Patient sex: F
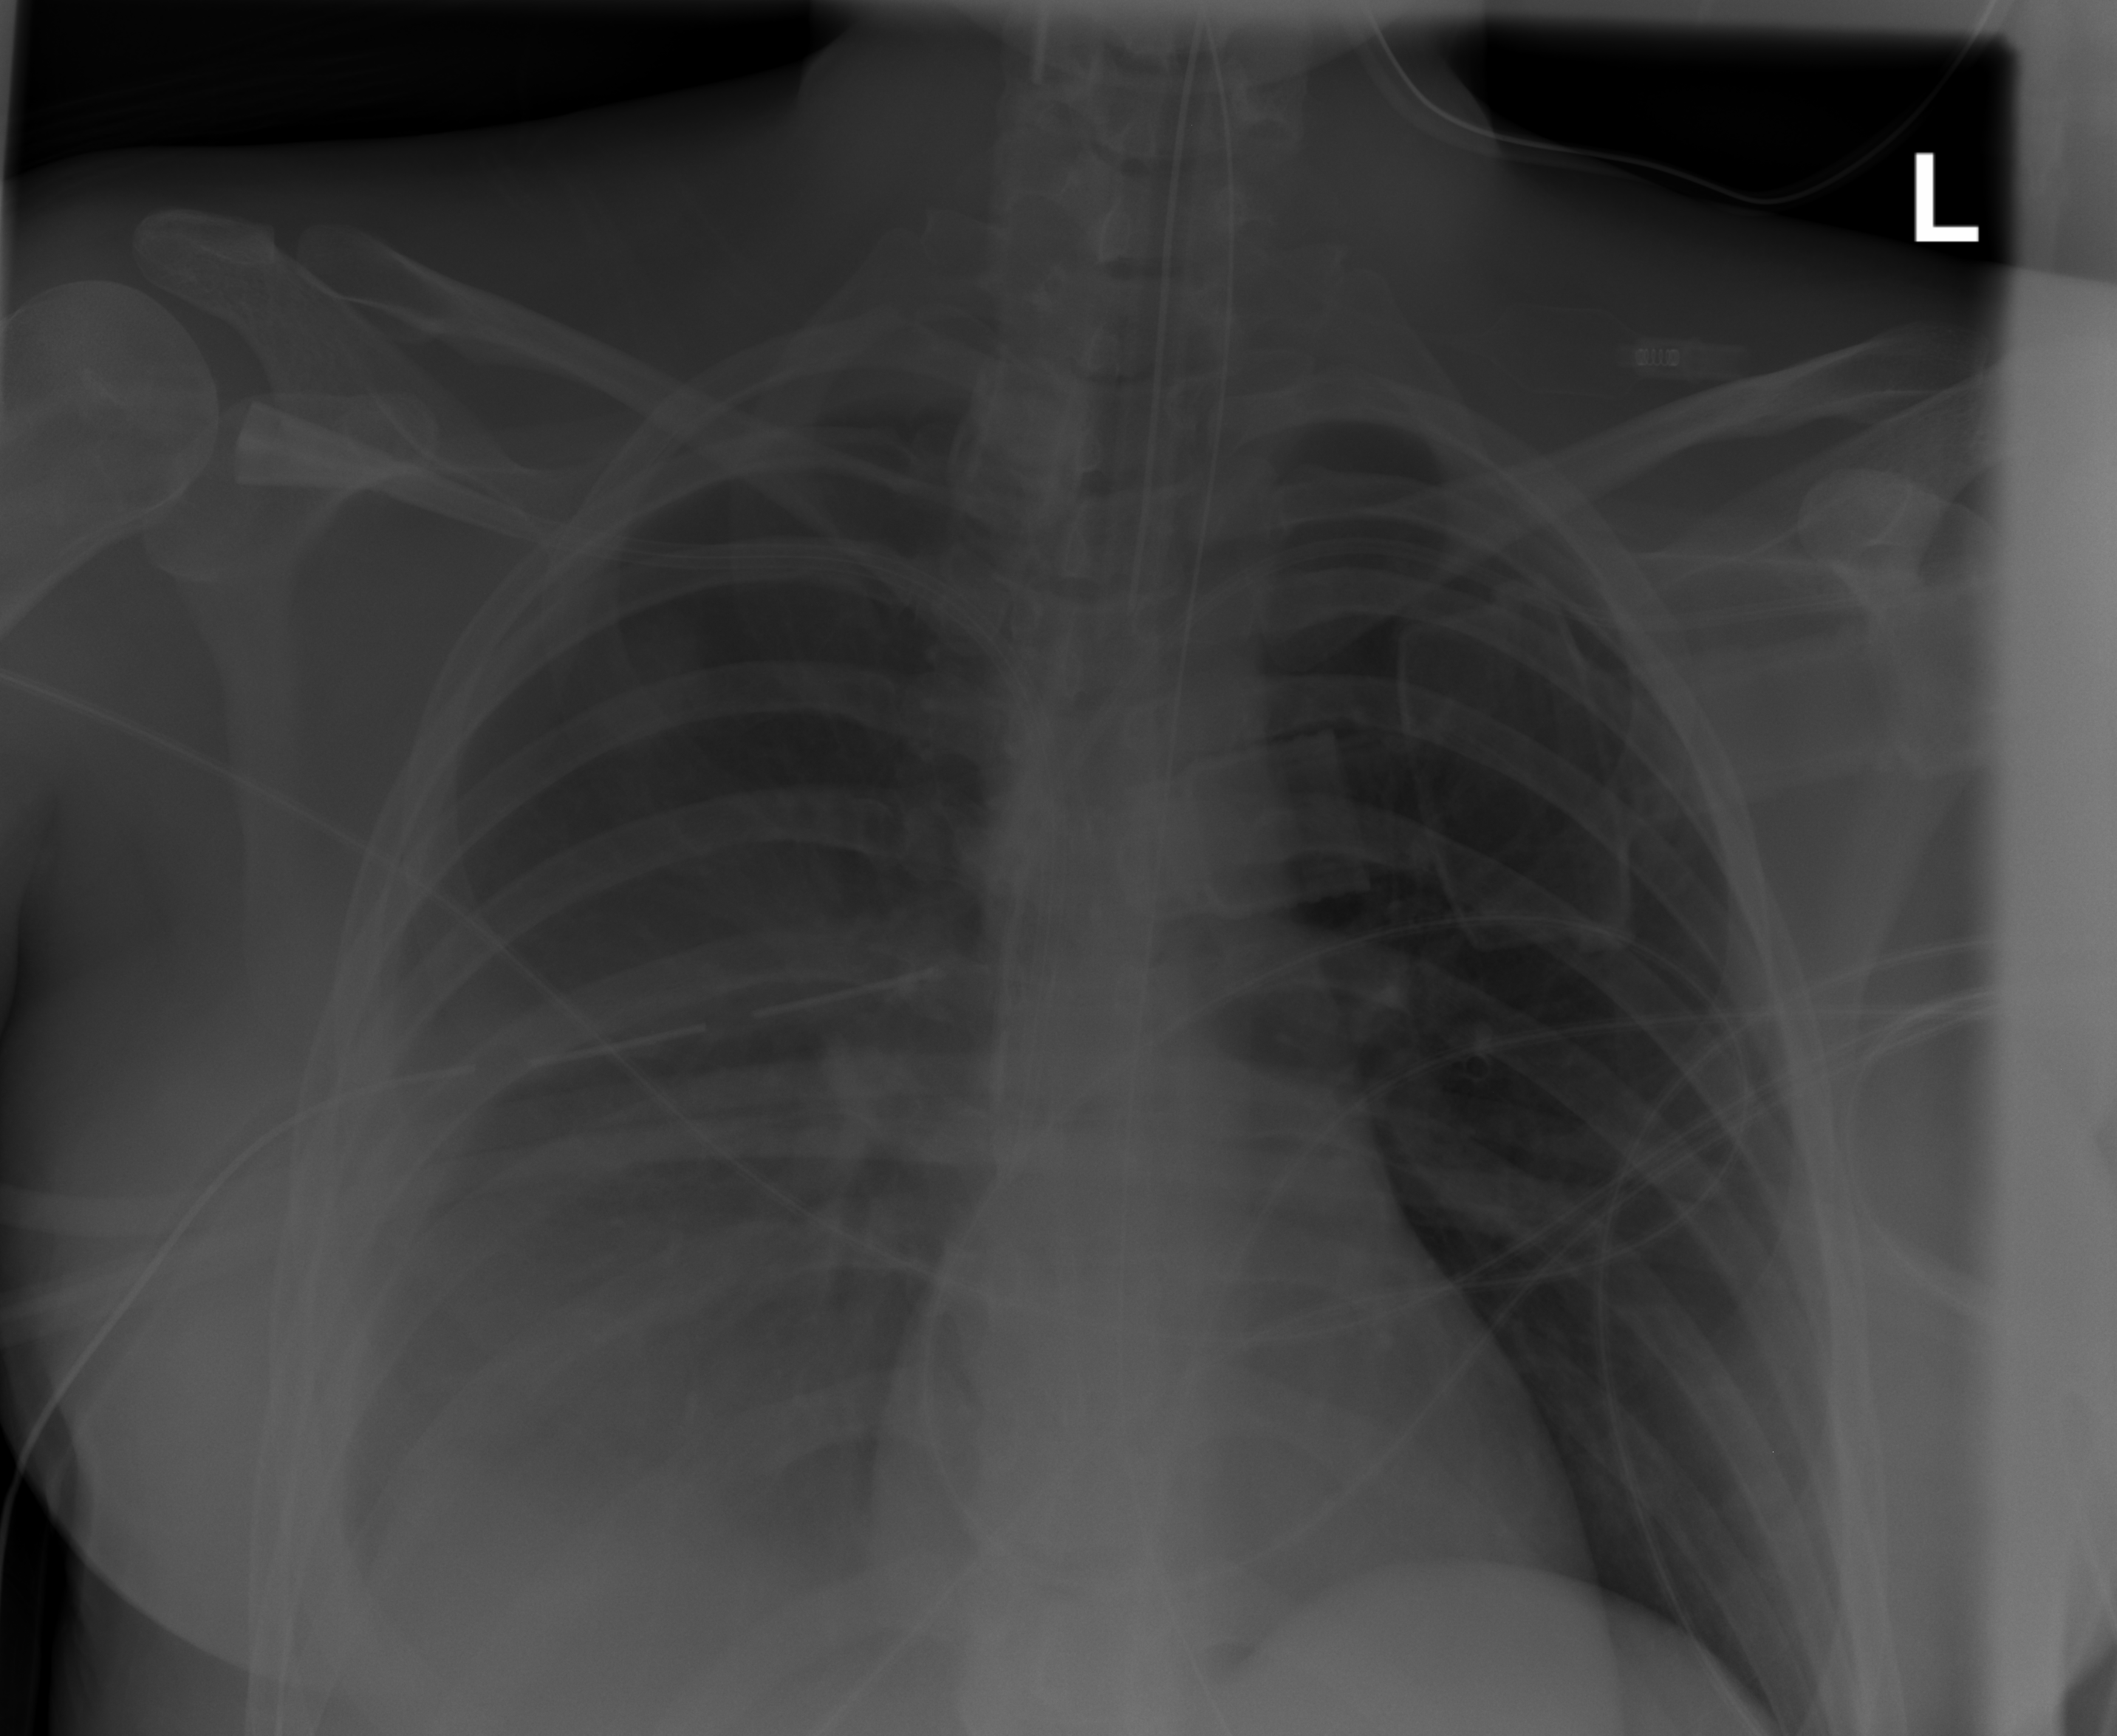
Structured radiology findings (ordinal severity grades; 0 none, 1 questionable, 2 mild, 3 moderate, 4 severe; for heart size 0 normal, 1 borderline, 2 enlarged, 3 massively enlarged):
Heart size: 1
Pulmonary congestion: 0
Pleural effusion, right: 2
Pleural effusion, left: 0
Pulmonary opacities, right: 0
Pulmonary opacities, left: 0
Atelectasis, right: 2
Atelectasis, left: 0